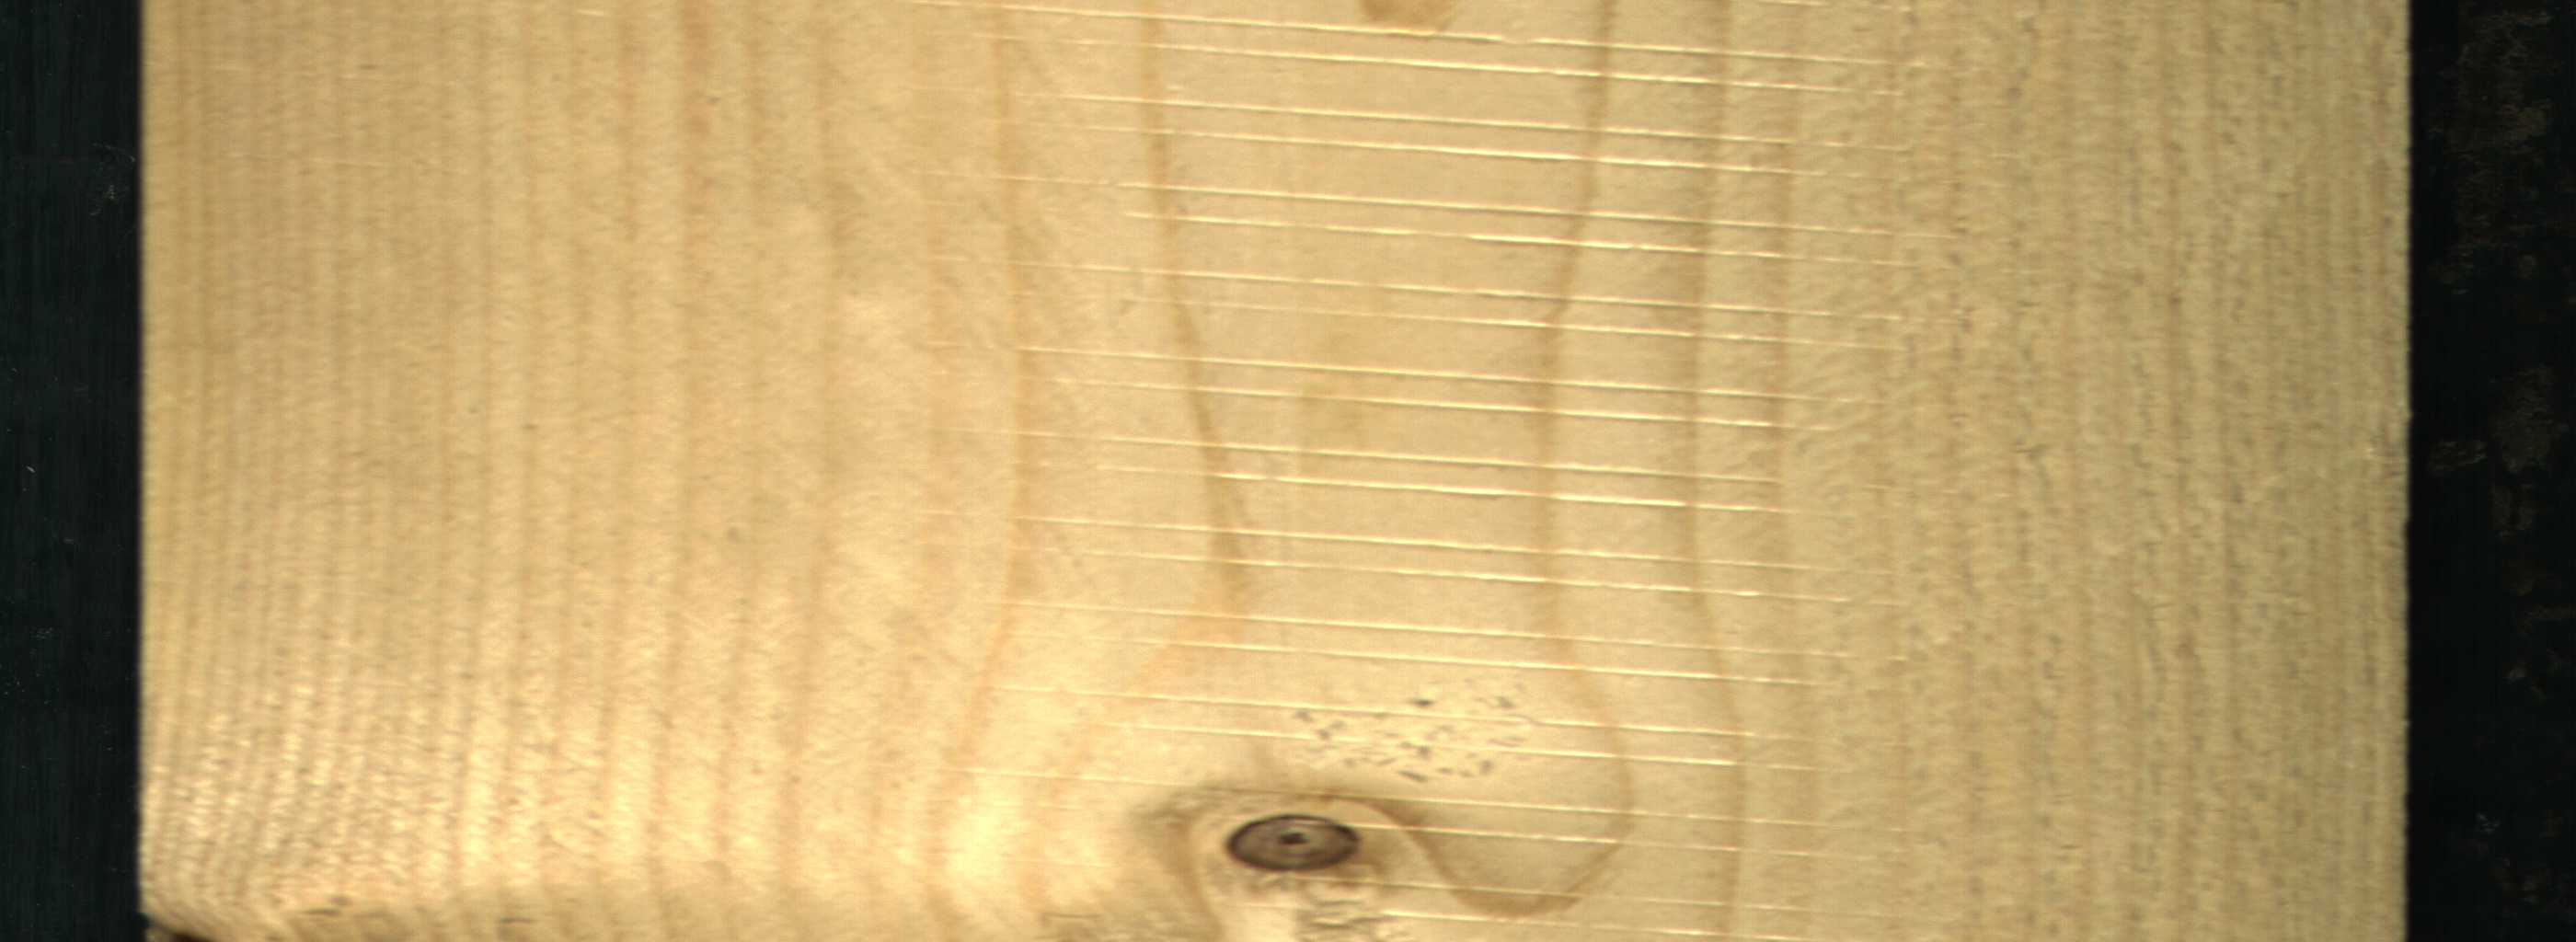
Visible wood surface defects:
Dead_Knot
Dead_Knot